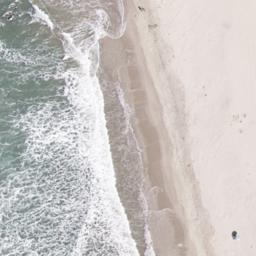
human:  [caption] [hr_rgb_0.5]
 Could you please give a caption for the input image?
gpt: Waves beat the beach and throw up white foam while some birds flying .

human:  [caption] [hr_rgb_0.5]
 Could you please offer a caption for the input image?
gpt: Waves slapping a white sand beach and throwing up white foams .

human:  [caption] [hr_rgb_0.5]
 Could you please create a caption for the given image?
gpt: This is a beach with blue sea and white sands .

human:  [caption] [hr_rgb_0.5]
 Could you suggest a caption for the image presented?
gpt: Waves slapping a white sand beach while some birds flying .

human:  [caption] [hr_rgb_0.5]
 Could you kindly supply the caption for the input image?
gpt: This is a beach with waves .